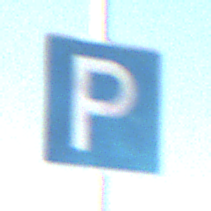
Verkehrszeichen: Parken
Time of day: SunriseSunset
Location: Outdoor (Beach)
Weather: Clear
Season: NotSpecified
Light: Natural